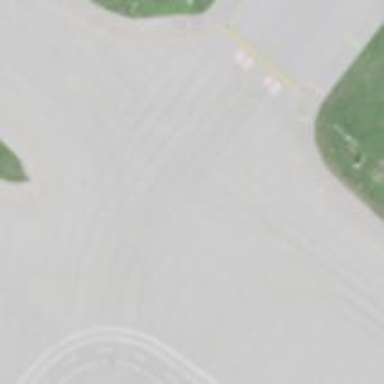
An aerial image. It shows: View of taxiway at the airport.